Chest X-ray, AP view. Patient: 19 years old, sex M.
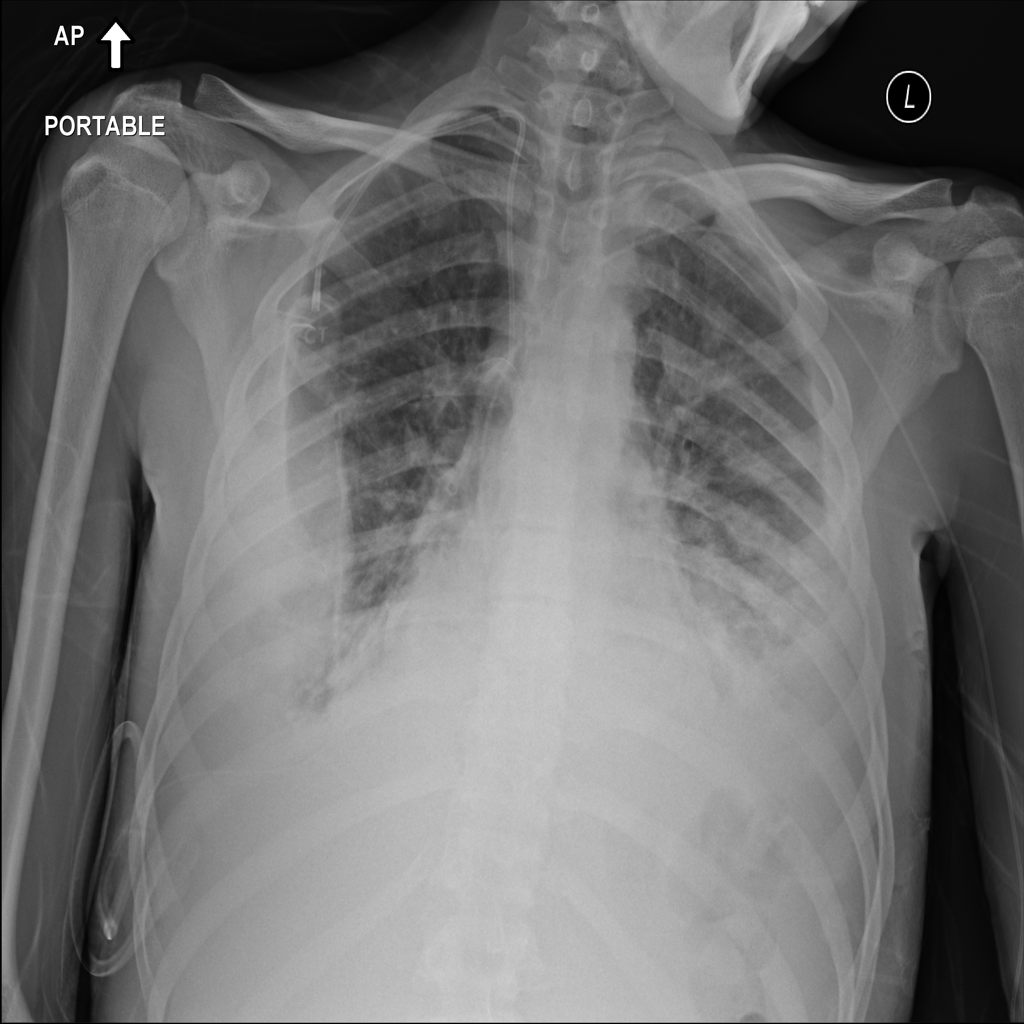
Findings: Infiltration, Nodule